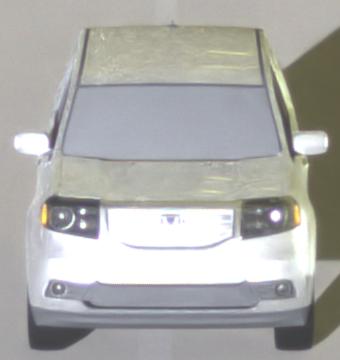
Make: Honda
Model: Pilot
Detailed model: Gen. 2 Facelift
Model produced from: 2012
Model produced until: 2015
Doors: 5
Color: white
Road condition: dry road
Daytime: night
Contrast: high contrast